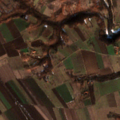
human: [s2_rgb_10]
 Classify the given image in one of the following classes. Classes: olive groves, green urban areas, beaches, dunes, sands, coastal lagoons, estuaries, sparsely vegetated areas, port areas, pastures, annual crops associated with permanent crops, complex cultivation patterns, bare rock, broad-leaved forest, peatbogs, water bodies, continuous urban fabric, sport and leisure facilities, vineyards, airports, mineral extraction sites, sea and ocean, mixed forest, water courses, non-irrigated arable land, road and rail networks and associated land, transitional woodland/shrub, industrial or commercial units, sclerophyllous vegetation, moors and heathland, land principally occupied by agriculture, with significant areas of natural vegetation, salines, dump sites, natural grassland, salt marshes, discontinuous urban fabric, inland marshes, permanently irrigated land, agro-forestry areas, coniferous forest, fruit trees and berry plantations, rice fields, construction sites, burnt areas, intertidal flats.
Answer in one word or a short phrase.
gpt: non-irrigated arable land, complex cultivation patterns, land principally occupied by agriculture, with significant areas of natural vegetation, broad-leaved forest